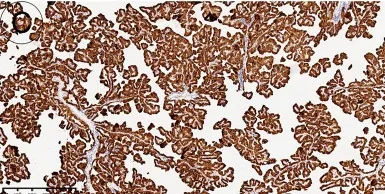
Pathology and immunohistochemistry. The tumour cells expressed keratin 7 diffusely and strongly [immunohistochemistry, 40x ], GATA3 was diffusely expressed in tumour nuclei [immunohistochemistry.
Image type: pathology (immunostaining)